Question: We have a business requirement to show a cost summary for all our projects in a single table.
In order to tabulate these costs we have to query through all the client tasks, regions, job roles, pay rates, cost tables, deliverables, efforts, and hour records (client tasks are in the same table and tasks and regions are in the same table and deliverables, effort, and hours are stored as monthly totals).
Since I have to query all of this before I go for-looping through everything it hits a large number of scripting lines very quickly. Computationally it's like O(m * n * o * p) and some of our projects have all four variables that go up very quickly. My estimates for how to do this have ranged from 90 million lines of code to 600 billion.
Using batch apex we could break this up by task regions into 200 batches, but that would reduce the computational profile to (600 B / 200 ) = 3 billion lines of code (well above the salesforce limit.
We have been playing around with using informatica to do these massive calculations, but we have several problems including (1) our end users can not wait more than five or so minutes, but just transferring the data (90% of all records if all the projects got updated at once) would take 15 minutes over informatica or the web api (2) we have noticed these massive calculations need to happen in several places (changing a deliverable forecast value, creating an initial forecast, etc).
Is there a governor limit work around that will meet our requirements here (massive volume of data with response in 5 or so minutes? Is force.com a good platform for us to use here?
This is the way I've been doing it for a similar calculation:

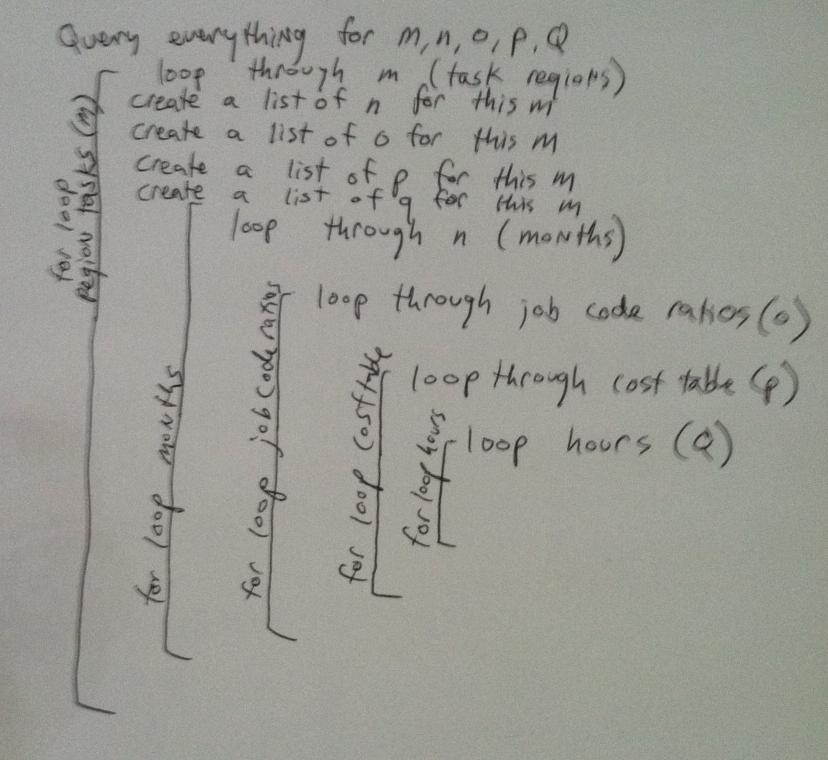
Answer: An ERD would help, but have you considered doing this in smaller pieces and with reports in salesforce instead of custom code?
By smaller pieces I mean, use roll-up summary fields to get some totals higher in your tree of objects.
Or use apex triggers so as hours are entered the cost * hours is calculated and placed onto the time record, and then rolled-up to the deliverables.
Basically get your values calculated at the time the data is entered instead of having to run your calculations every time.
Then you can simply run a report that says show me all my projects and their total cost or total time because those total costs/times are stored/calculated already.
Roll-up summaries only work with master-detail
Triggers work anytime, but you'll want to account for insert, update as well as delete and undelete! Aggregate Functions will be your friend assuming that the trigger context has fewer than 50,000 records to aggregate - which I'd hope it does b/c if there are more than 50,000 time entries for a single deliverable that's a BIG deliverable :)
Hope that helps a bit?